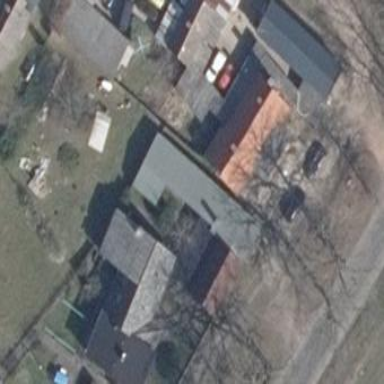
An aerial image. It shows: Residential building.